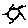
Label: sun